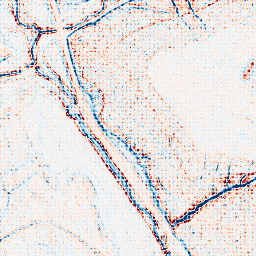
Category: edge_preserving
Decomposition family: anisotropic_diffusion
Decomposition parameters: iterations: 5
kappa: 10
gamma: 0.15
Upsampling method: sinc_blackman
Upsampling parameters: scale: 4
kernel_size: 4
Upsampling scale: 4